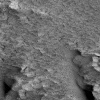
Atmospheric dust classification: not_dusty